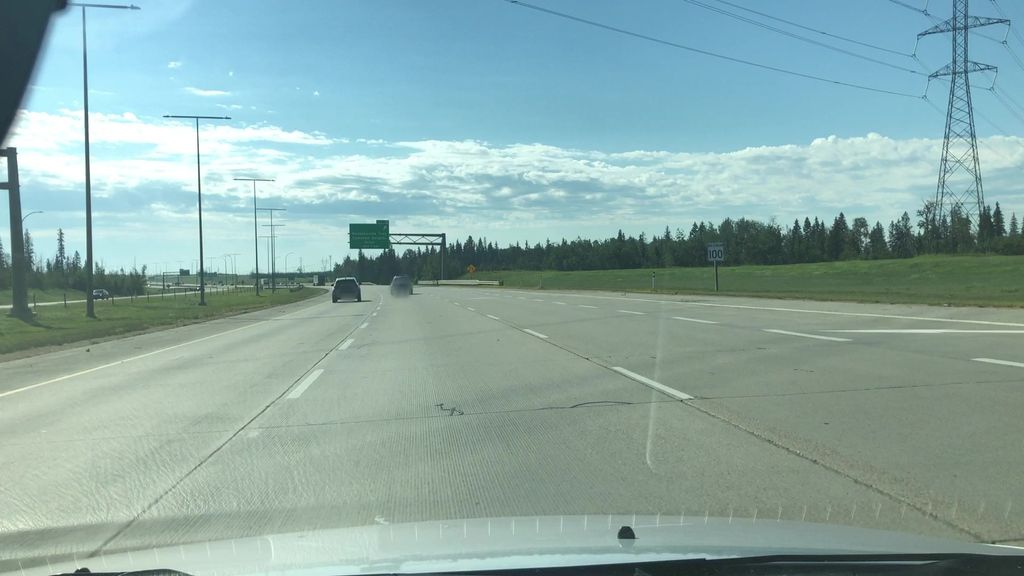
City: edmonton